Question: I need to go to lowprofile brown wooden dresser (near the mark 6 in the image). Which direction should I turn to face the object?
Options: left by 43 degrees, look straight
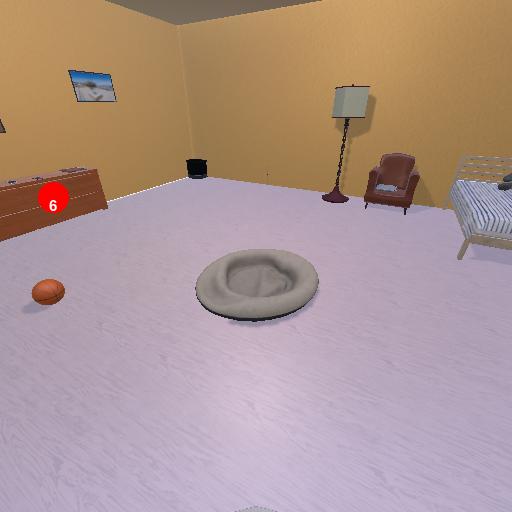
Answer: left by 43 degrees